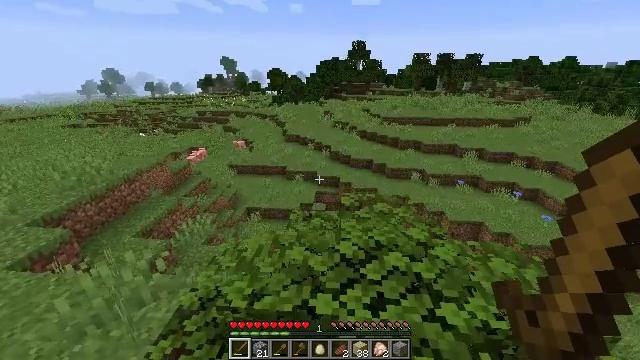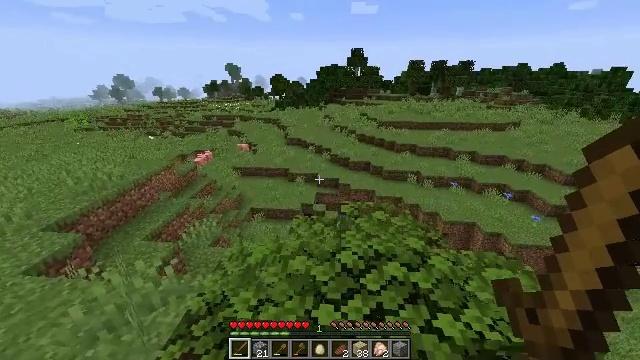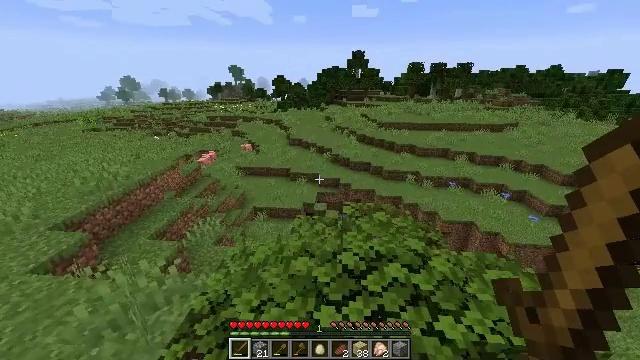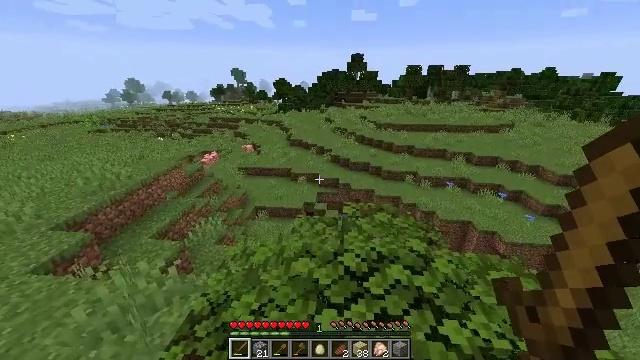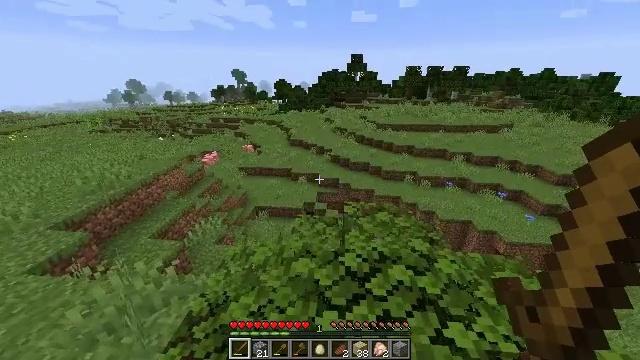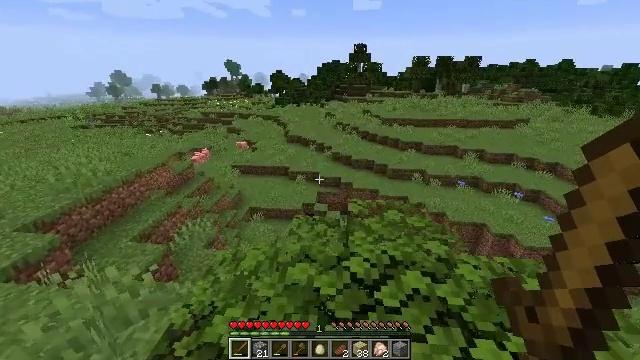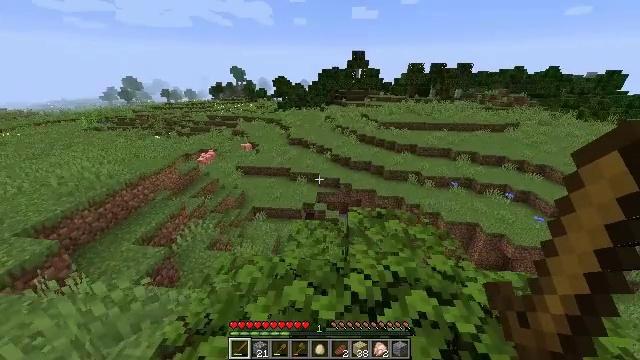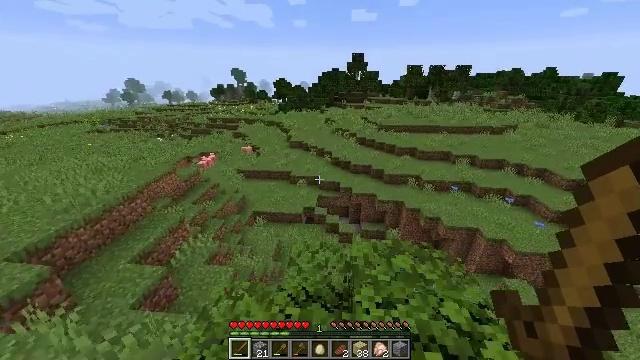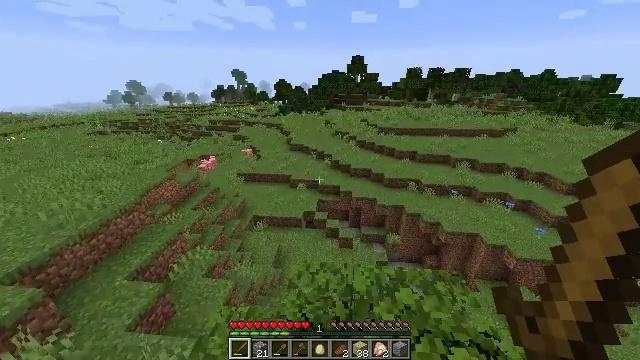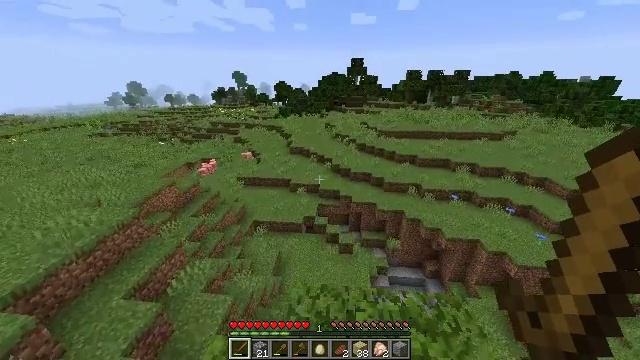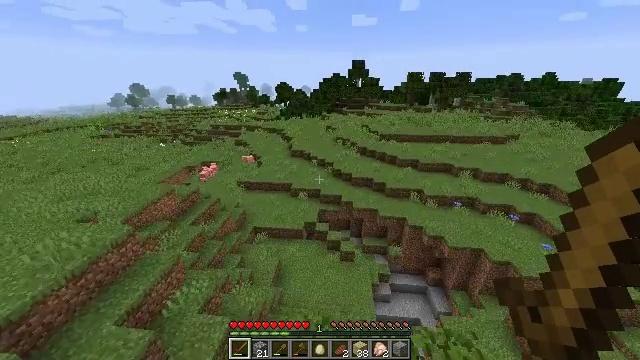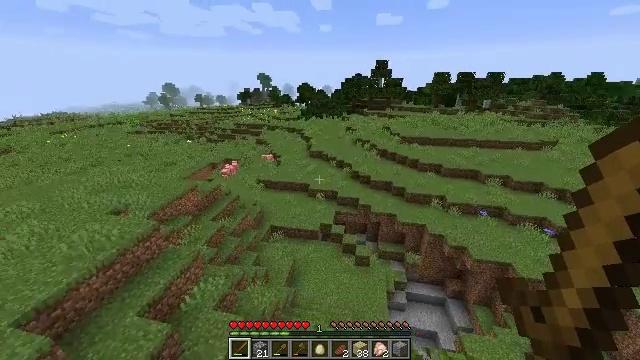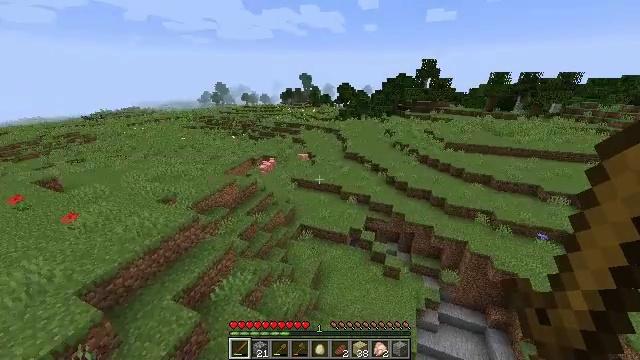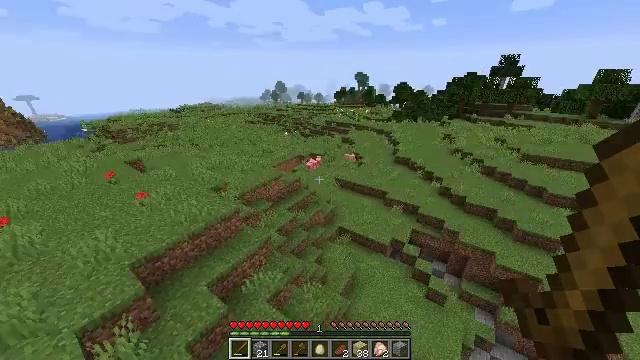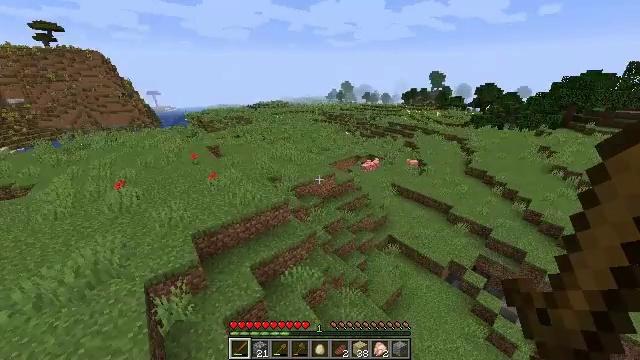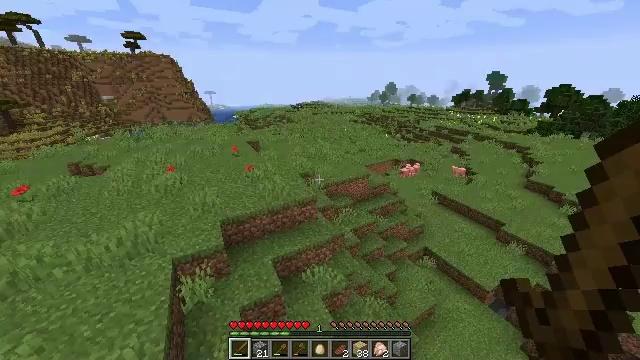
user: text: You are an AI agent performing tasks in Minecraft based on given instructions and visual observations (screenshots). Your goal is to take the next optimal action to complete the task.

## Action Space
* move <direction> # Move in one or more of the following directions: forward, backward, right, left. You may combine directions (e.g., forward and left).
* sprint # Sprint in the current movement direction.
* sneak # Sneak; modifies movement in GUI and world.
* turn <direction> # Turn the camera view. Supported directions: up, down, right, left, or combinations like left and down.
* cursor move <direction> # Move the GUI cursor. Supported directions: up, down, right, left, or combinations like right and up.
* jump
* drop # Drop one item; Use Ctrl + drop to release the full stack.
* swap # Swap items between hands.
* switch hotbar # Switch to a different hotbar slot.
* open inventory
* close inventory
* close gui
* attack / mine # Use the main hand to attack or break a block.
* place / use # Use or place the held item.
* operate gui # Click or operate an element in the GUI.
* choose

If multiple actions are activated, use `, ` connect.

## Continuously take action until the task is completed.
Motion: motion action
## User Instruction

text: Harvest birch leaves for decorations.
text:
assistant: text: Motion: move forward, sprint, jump
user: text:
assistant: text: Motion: move forward, sprint, jump
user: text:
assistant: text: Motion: move forward, sprint, jump
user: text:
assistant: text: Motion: move forward, sprint, jump
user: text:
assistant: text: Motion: move forward, sprint, jump
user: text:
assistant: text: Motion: move forward, sprint, jump
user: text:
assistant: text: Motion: move forward, sprint, jump
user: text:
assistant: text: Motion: move forward, sprint, jump
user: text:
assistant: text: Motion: move forward, sprint, jump
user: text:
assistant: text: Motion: move forward, sprint, jump
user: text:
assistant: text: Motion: move forward, sprint, turn left, jump
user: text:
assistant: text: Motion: move forward, sprint, turn left
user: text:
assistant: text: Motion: move forward, sprint, turn left
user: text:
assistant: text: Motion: move forward, sprint, turn left
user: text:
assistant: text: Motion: move forward, sprint, turn left
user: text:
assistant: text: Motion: move forward, sprint, turn left
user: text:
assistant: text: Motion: move forward, sprint, turn left
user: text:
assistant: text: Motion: move forward, sprint, turn left
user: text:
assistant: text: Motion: move forward, sprint, turn left and up
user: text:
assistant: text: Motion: move forward, sprint, turn left and up
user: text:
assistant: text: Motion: move forward, sprint, turn left and up
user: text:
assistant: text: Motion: move forward, sprint, turn left
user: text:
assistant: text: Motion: move forward, sprint, turn left and up
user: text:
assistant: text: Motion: move forward, sprint, turn left and up
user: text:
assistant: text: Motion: move forward, sprint, turn left and up
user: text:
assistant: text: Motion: move forward, sprint, turn left
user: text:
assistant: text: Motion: move forward, sprint
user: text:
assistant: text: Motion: move forward, sprint
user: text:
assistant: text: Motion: move forward, sprint
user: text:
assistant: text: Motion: move forward, sprint